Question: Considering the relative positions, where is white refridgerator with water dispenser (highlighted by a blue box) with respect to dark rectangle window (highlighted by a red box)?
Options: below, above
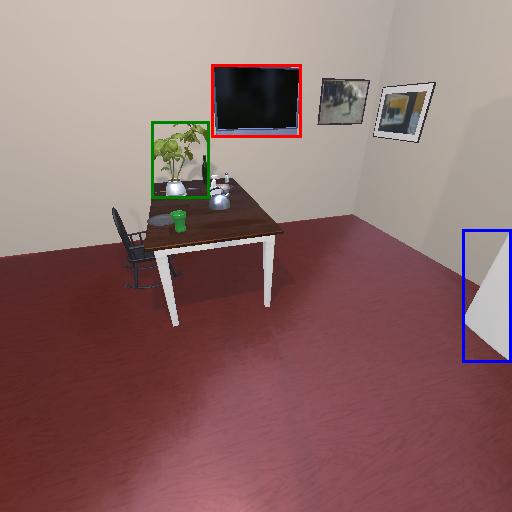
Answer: below